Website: walmart
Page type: newsletter-management
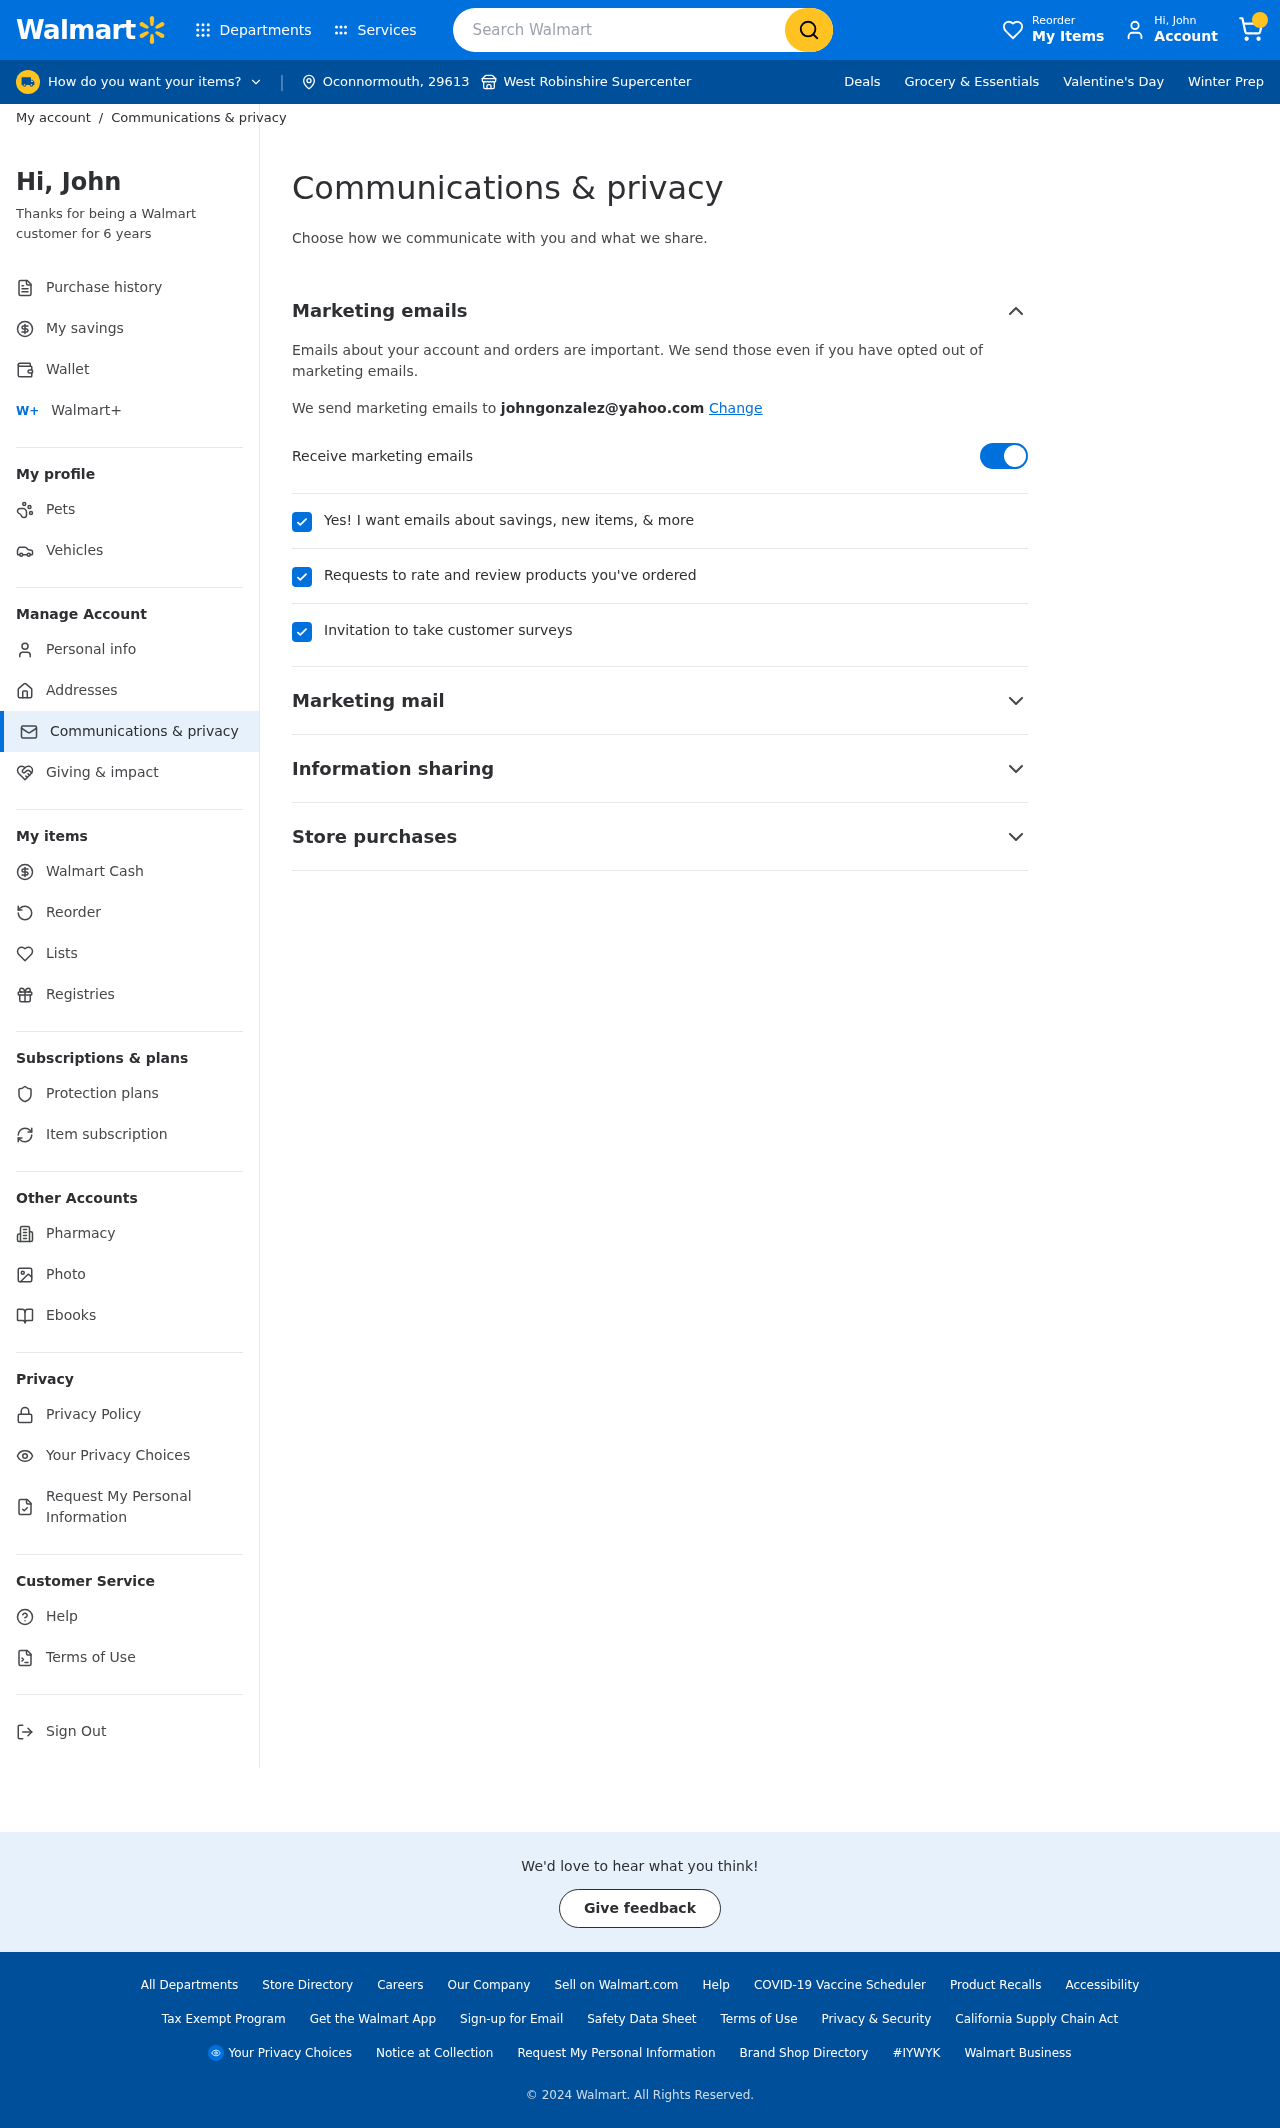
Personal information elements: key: PII_CITY
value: Oconnormouth
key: PII_CITY2
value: West Robinshire
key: PII_EMAIL
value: johngonzalez@yahoo.com
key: PII_FIRSTNAME
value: John
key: PII_POSTCODE
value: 29613
Search elements: key: HEADER_SEARCH
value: Search Walmart